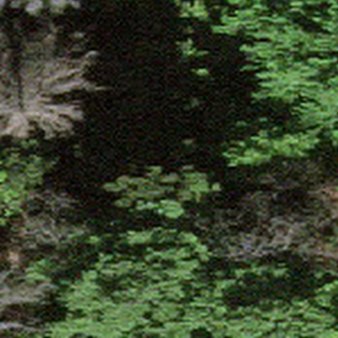
Label: other